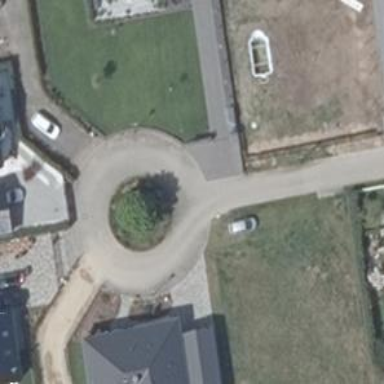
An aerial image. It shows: Residential road with no sidewalk.